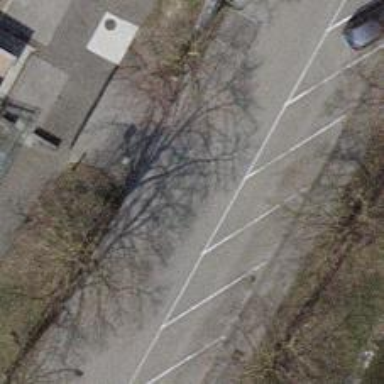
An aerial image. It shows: Asphalt footpath with unmarked crossing.